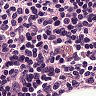
Metastatic tissue present: no